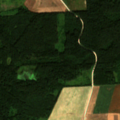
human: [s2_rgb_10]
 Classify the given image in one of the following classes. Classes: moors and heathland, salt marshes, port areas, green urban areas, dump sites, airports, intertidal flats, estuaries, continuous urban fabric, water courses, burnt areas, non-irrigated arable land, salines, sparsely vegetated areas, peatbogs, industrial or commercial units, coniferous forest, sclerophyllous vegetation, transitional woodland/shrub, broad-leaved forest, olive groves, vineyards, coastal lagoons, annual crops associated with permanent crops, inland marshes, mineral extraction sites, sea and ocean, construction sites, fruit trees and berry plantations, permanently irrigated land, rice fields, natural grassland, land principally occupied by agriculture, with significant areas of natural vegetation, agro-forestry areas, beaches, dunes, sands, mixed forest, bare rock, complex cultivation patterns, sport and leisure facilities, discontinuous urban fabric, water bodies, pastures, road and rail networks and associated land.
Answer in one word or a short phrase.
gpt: non-irrigated arable land, coniferous forest, mixed forest